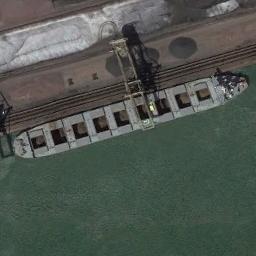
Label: ship